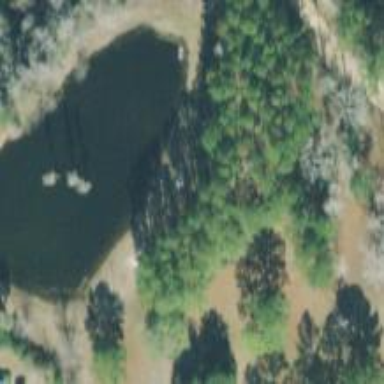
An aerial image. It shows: Pond surrounded by natural water.